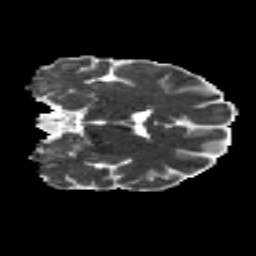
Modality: MD
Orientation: coronal
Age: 29
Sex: female
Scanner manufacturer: siemens
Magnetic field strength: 3 T
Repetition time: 8.8 s
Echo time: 0.085 s